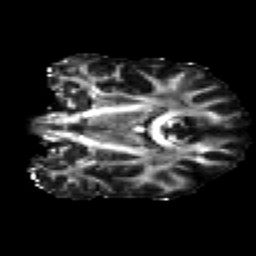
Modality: FA
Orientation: coronal
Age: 27
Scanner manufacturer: siemens
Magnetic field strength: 3 T
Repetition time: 2.2 s
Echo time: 0.084 s